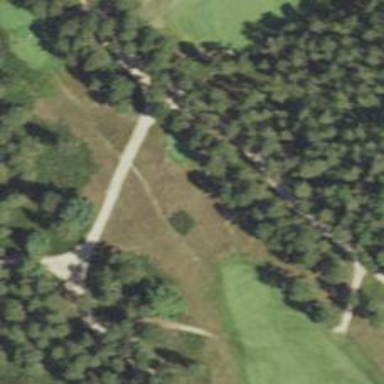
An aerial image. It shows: Footway that serves as golf path.